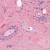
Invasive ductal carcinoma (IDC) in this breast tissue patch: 1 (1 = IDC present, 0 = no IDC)